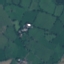
Land use / land cover: Pasture